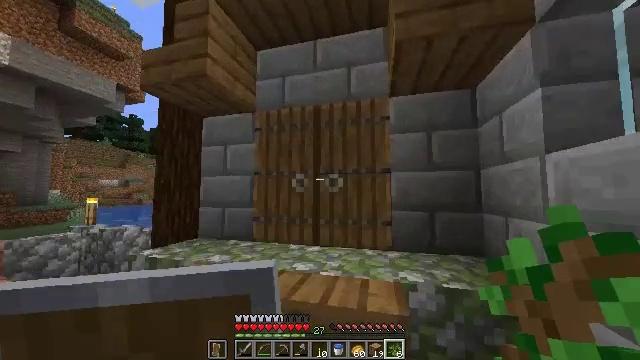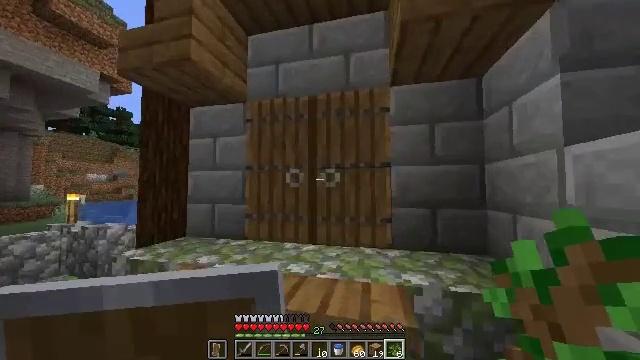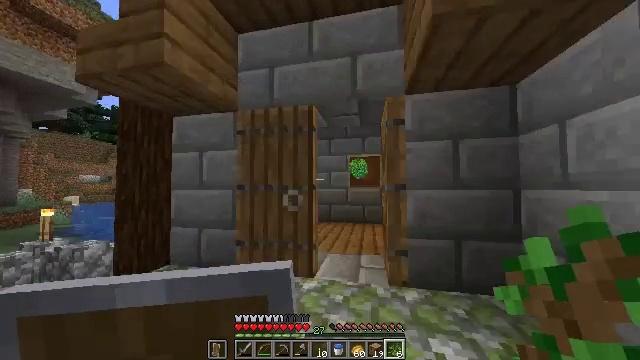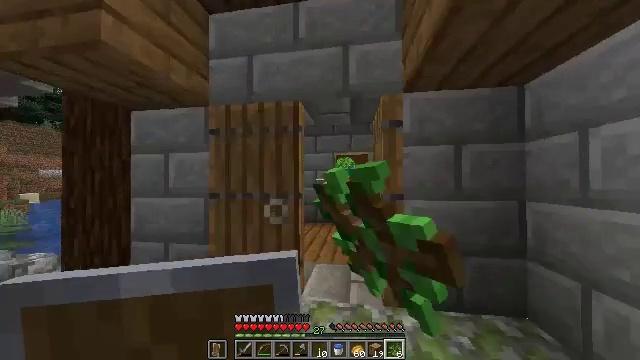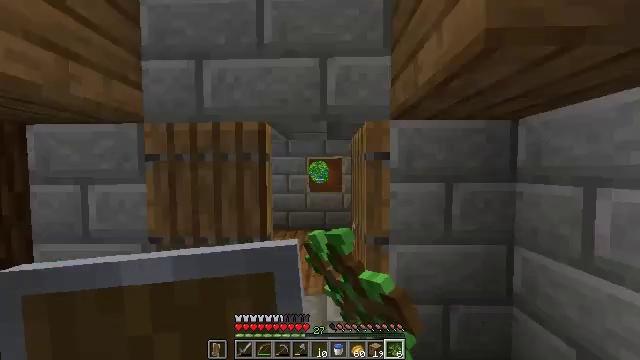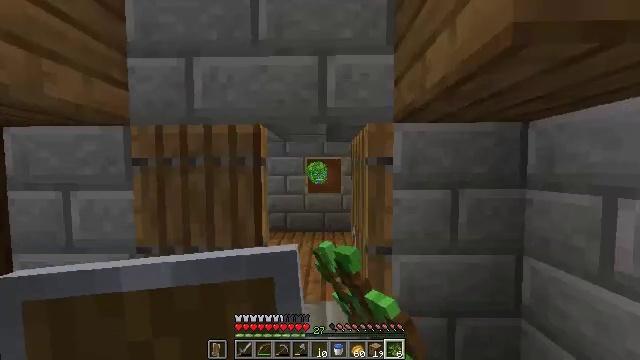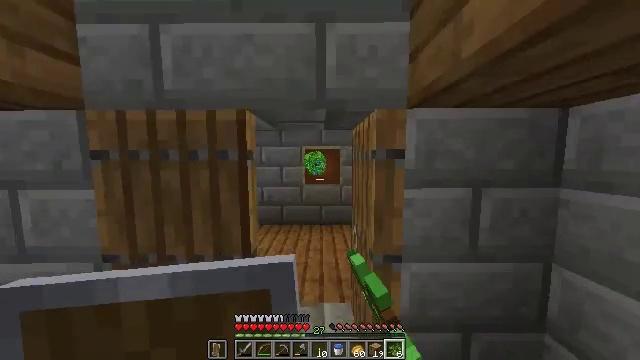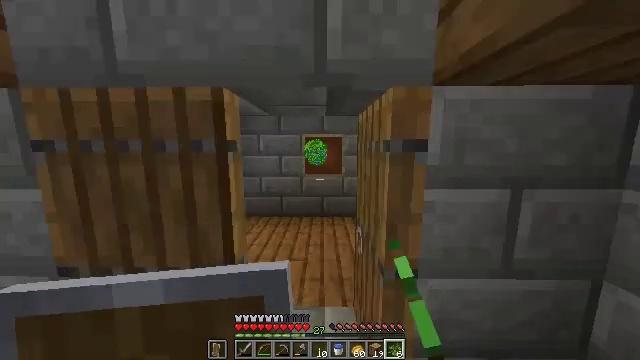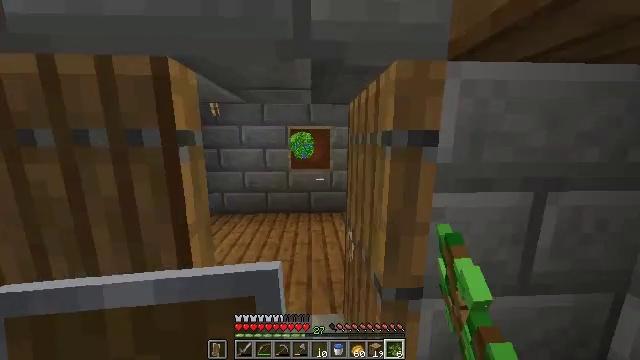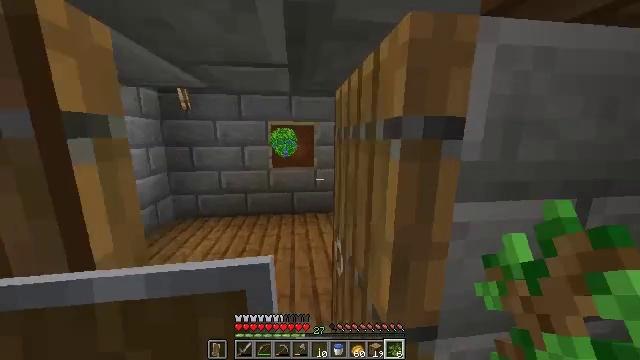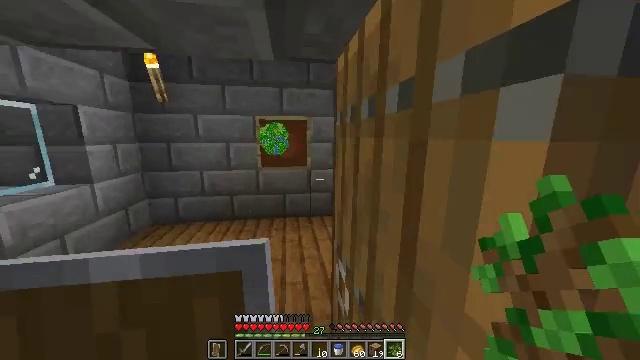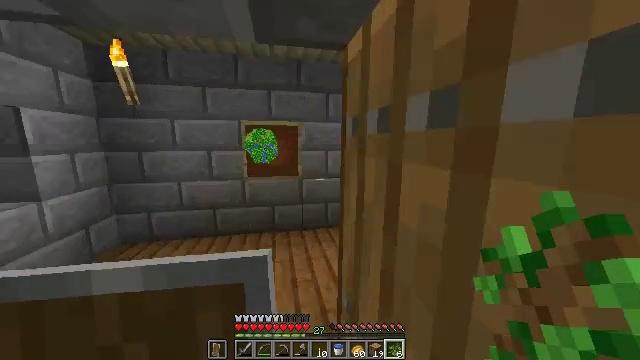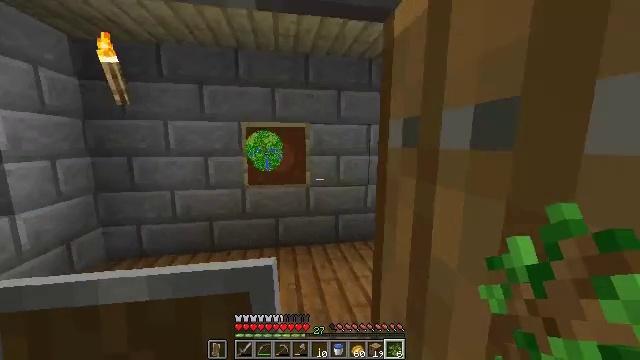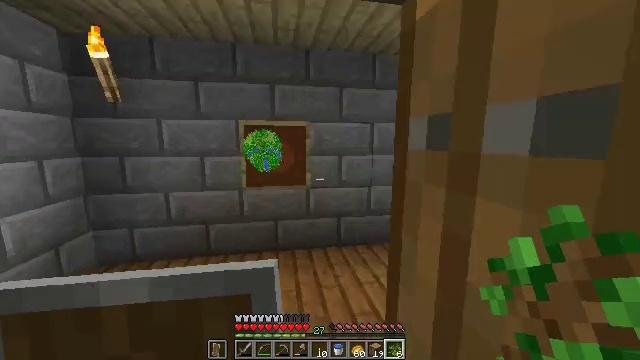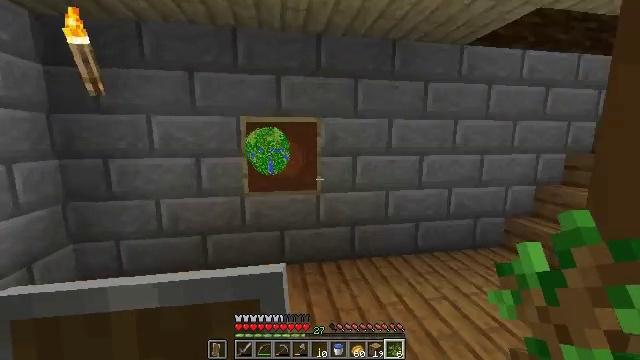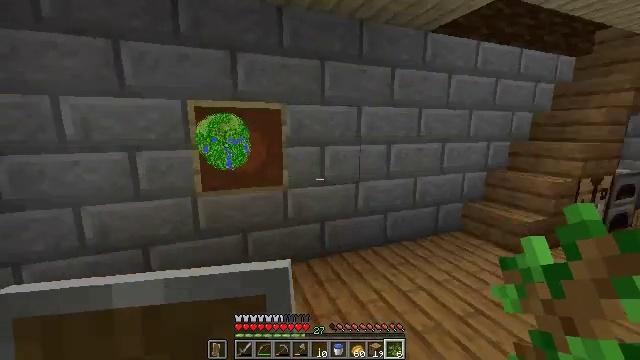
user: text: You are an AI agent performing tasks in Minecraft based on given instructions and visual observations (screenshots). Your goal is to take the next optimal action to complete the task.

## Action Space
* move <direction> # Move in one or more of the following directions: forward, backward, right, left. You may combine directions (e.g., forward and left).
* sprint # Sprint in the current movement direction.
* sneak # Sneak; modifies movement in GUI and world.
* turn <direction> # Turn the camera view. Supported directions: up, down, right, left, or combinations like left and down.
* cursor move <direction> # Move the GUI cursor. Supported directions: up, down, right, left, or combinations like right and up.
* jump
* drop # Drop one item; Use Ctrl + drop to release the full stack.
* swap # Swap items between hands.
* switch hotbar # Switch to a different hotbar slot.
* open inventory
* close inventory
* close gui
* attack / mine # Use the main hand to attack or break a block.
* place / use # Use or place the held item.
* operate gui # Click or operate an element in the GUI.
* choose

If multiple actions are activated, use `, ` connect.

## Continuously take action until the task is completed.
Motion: motion action
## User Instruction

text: Collect stripped spruce log as resource.
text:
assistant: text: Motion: move forward, turn right and down
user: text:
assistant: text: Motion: move forward, use / place
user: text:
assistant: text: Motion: move forward, turn right and down, use / place
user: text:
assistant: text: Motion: move forward, turn right and down
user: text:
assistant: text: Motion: move forward
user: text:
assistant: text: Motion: move forward, turn down
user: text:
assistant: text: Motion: move forward, turn down
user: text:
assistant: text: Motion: move forward, turn right and down
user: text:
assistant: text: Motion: move forward, turn right
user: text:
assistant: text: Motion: move forward, turn right
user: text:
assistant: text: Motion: move forward, turn right and up
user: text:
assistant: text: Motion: move forward, turn left and up
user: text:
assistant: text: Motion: move forward and move left
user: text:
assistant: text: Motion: move forward and move left
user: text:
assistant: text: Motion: move forward and move left, turn right and down
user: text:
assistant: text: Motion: move forward and move left, turn right and up
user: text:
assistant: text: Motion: move forward and move left, turn right and up
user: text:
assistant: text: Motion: move forward, turn left and up
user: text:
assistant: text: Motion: move forward
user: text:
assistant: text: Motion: move forward
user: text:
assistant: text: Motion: move forward, turn right
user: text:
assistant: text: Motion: move forward, turn right and down
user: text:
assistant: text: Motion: move forward, turn right and down
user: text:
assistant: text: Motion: move forward, turn right
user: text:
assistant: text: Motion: move forward, turn right
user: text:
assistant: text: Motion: move forward, turn right
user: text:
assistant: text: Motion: move forward, turn right
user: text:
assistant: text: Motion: move forward and move left, turn right
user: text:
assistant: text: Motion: move forward and move left, turn right
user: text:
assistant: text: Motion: move forward and move left, turn right and up